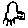
Label: car